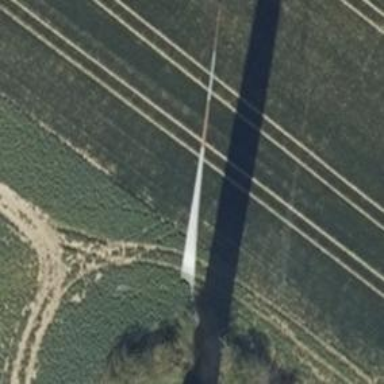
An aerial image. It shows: Wind generator powered by horizontal-axis wind turbine.